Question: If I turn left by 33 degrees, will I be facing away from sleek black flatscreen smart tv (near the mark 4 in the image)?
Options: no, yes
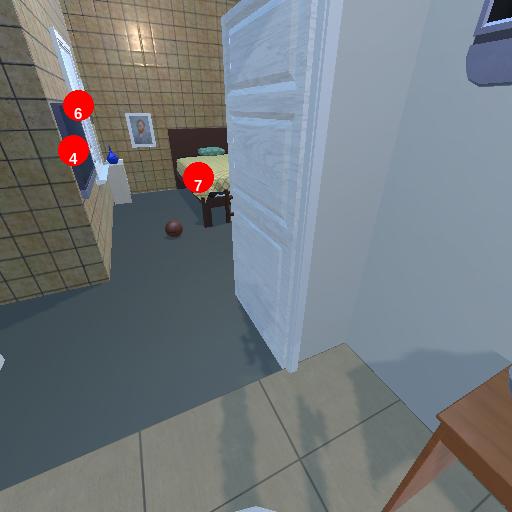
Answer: no